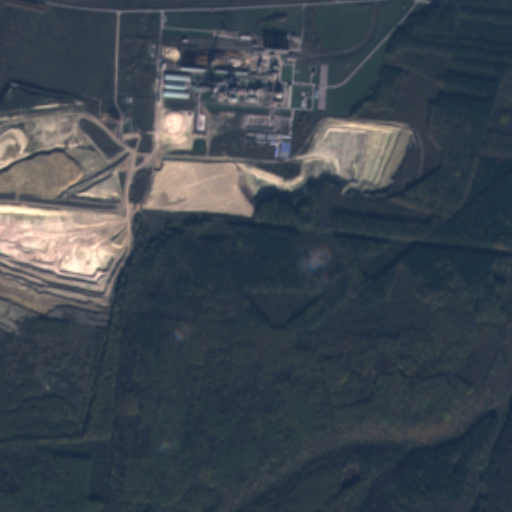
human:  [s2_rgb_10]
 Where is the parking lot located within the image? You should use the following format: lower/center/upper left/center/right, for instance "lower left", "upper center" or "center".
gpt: The parking lot is located in the upper center of the image.
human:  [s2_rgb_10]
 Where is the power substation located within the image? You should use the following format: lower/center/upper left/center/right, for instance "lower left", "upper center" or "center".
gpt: The power substation is located in the upper left of the image.
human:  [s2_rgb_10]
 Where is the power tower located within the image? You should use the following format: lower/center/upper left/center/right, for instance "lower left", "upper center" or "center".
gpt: The power tower is located in the upper left of the image.
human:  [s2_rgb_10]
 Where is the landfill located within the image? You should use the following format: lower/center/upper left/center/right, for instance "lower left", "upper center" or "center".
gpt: There is no landfill in the image.